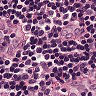
Metastatic tissue present: no